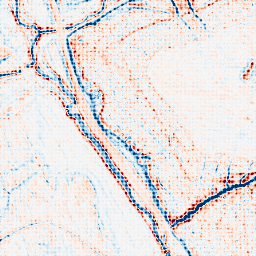
Category: edge_preserving
Decomposition family: anisotropic_diffusion
Decomposition parameters: iterations: 10
kappa: 30
gamma: 0.2
Upsampling method: sinc_blackman
Upsampling parameters: scale: 8
kernel_size: 8
Upsampling scale: 8